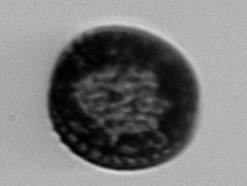
Label: Coscinodiscus